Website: home-depot
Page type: receipt
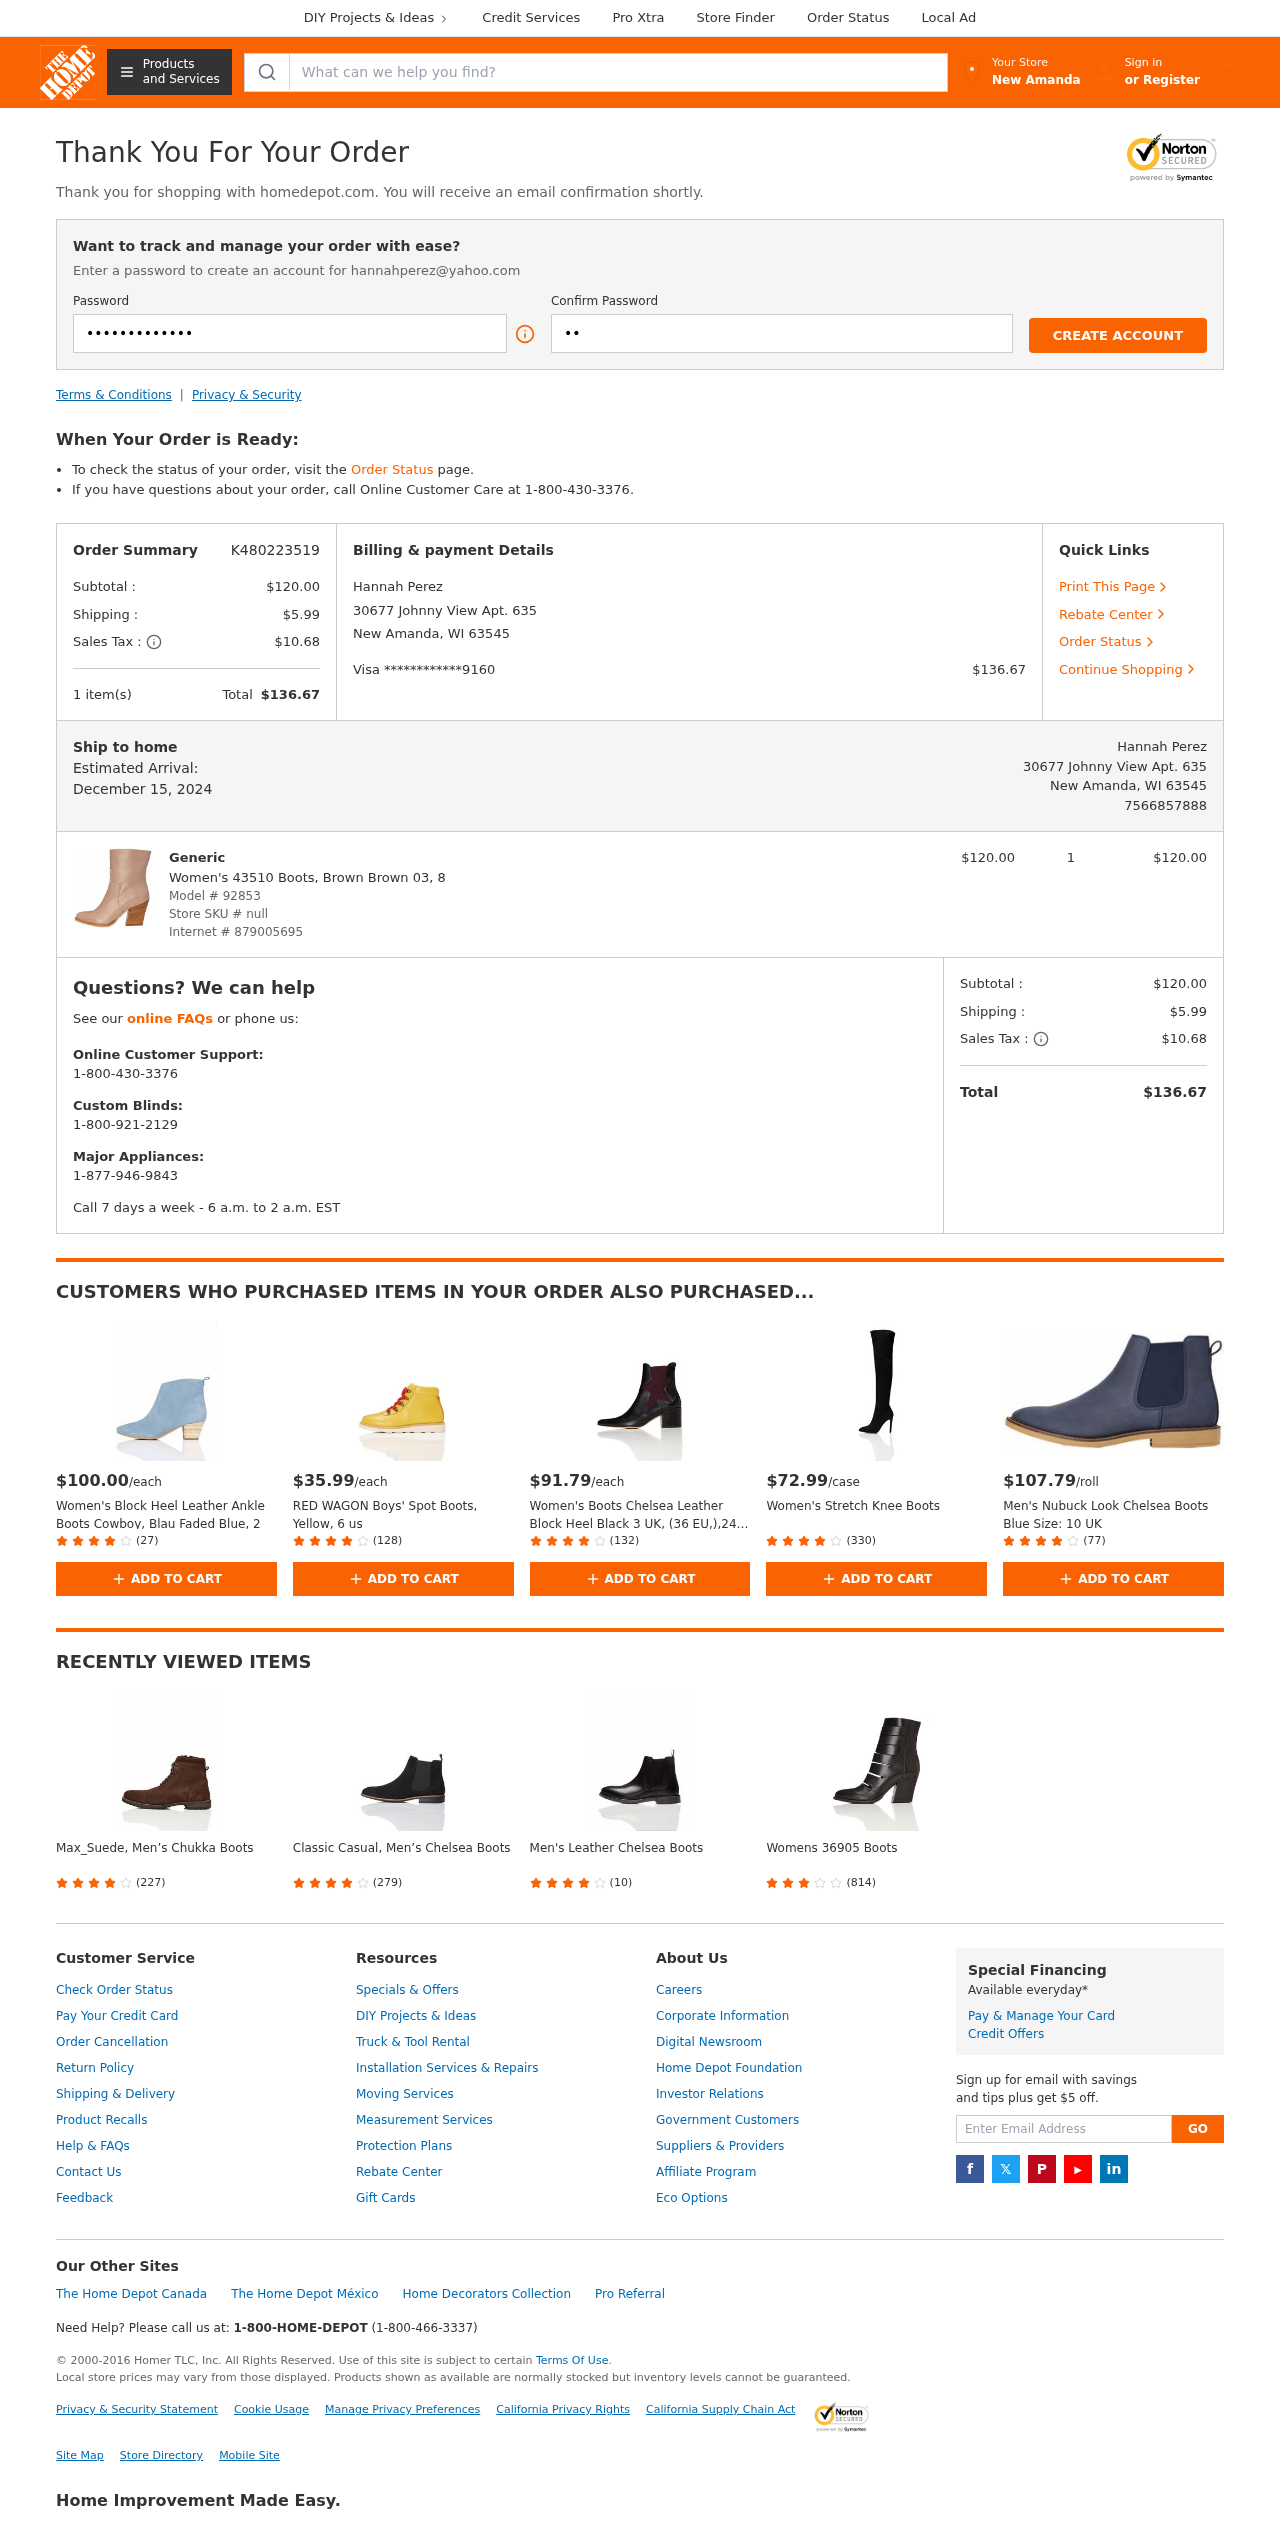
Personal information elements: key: PII_CARD_LAST4
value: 9160
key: PII_CARD_TYPE
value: Visa
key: PII_CITY
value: New Amanda
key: PII_EMAIL
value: hannahperez@yahoo.com
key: PII_FULLNAME
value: Hannah Perez
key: PII_PHONE
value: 7566857888
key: PII_STREET
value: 30677 Johnny View Apt. 635
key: PII_CITY_STATE_ZIP
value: New Amanda, WI 63545
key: PII_FULLNAME2
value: Hannah Perez
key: PII_POSTCODE
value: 63545
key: PII_STATE_ABBR
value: WI
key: PII_POSTCODE_FULL
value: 63545
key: PII_CITY_STATE
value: New Amanda, WI
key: PII_POSTCODE_NUMERIC
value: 63545
Product elements: key: PRODUCT1_BRAND
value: Generic
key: PRODUCT1_NAME
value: Women's 43510 Boots, Brown Brown 03, 8
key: PRODUCT1_PRICE
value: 120
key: PRODUCT1_QUANTITY
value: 1
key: PRODUCT2_PRICE
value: $100.00
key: PRODUCT2_NAME
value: Women's Block Heel Leather Ankle Boots Cowboy, Blau Faded Blue, 2
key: PRODUCT2_NUM_RATINGS
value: (27)
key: PRODUCT3_PRICE
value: $35.99
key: PRODUCT3_NAME
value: RED WAGON Boys' Spot Boots, Yellow, 6 us
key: PRODUCT3_NUM_RATINGS
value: (128)
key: PRODUCT4_PRICE
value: $91.79
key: PRODUCT4_NAME
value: Women's Boots Chelsea Leather Block Heel Black 3 UK, (36 EU,),24-05-01
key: PRODUCT4_NUM_RATINGS
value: (132)
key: PRODUCT5_PRICE
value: $72.99
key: PRODUCT5_NAME
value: Women's Stretch Knee Boots
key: PRODUCT5_NUM_RATINGS
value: (330)
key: PRODUCT6_PRICE
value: $107.79
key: PRODUCT6_NAME
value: Men's Nubuck Look Chelsea Boots Blue Size: 10 UK
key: PRODUCT6_NUM_RATINGS
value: (77)
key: PRODUCT7_NAME
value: Max_Suede, Men’s Chukka Boots
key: PRODUCT7_NUM_RATINGS
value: (227)
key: PRODUCT8_NAME
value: Classic Casual, Men’s Chelsea Boots
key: PRODUCT8_NUM_RATINGS
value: (279)
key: PRODUCT9_NAME
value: Men's Leather Chelsea Boots
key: PRODUCT9_NUM_RATINGS
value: (10)
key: PRODUCT10_NAME
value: Womens 36905 Boots
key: PRODUCT10_NUM_RATINGS
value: (814)
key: PRODUCT_MODEL_NUMBER
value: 92853
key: PRODUCT_INTERNET_NUMBER
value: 879005695
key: PRODUCT1_LINE_TOTAL
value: $120.00
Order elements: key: ORDER_ID
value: K480223519
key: ORDER_SUBTOTAL
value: $120.00
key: ORDER_SHIPPING_COST
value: $5.99
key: ORDER_TAX
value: $10.68
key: ORDER_NUM_ITEMS
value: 1 item(s)
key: ORDER_TOTAL
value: $136.67
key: ORDER_DELIVERY_DATE
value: December 15, 2024
Search elements: key: HEADER_SEARCH
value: What can we help you find?
Other elements: key: STORE_SKU
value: null